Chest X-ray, AP view. Patient: 72 years old, sex F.
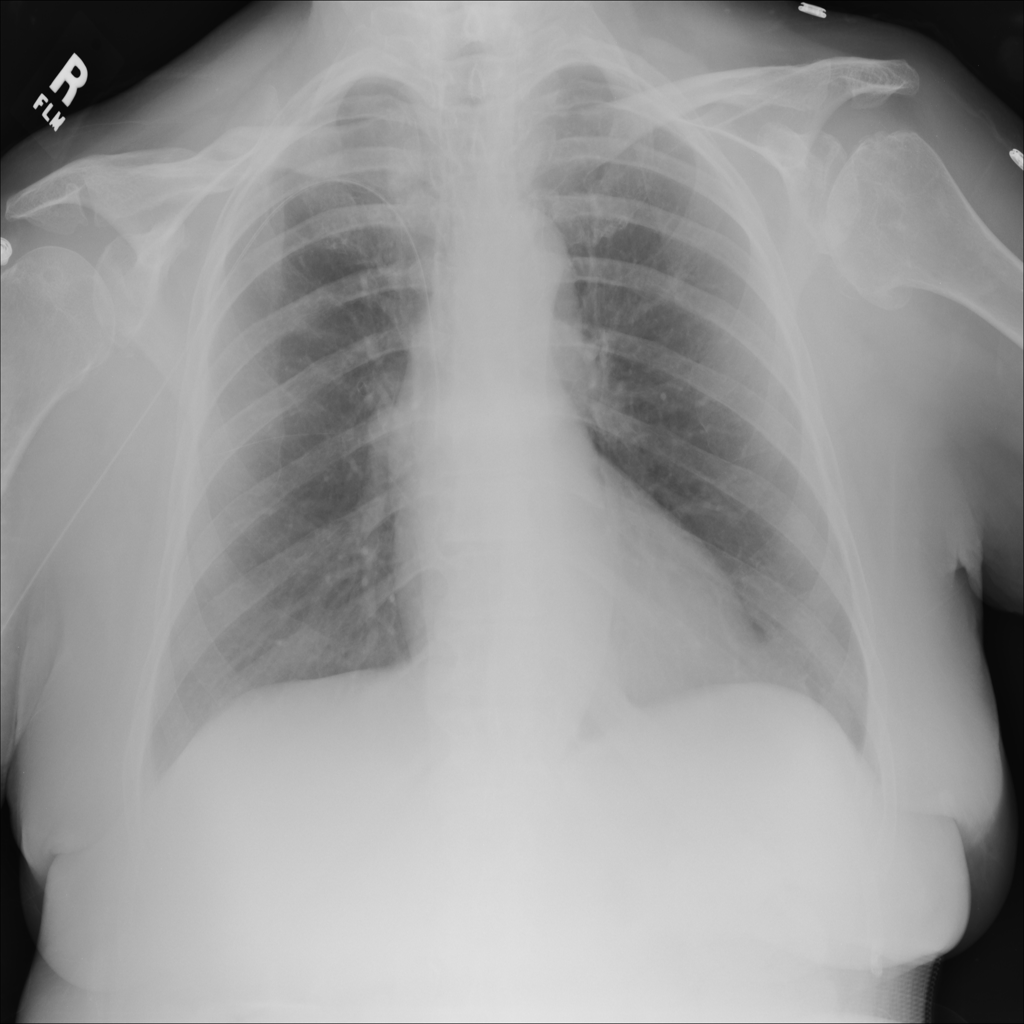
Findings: No Finding